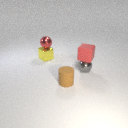
small yellow metal cube to the left of small gray metal sphere